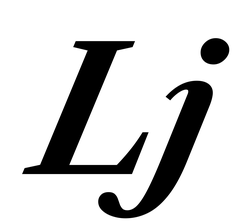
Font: LibreCaslonText-Italic_Bold_Italic